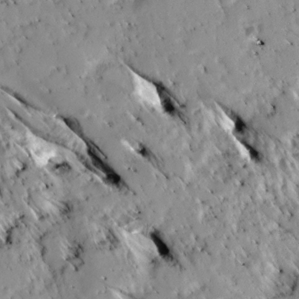
Label: non_frost